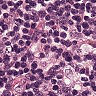
Metastatic tissue present: no